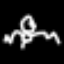
Label: frog